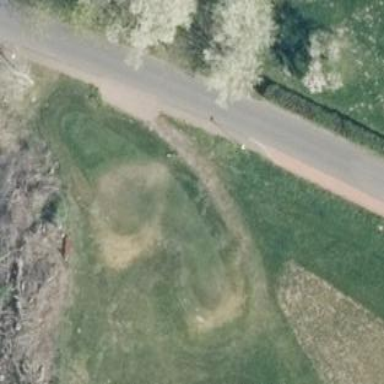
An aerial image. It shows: Golf tee.